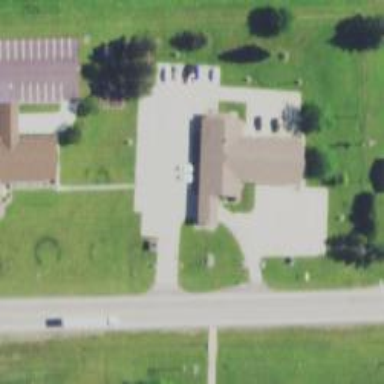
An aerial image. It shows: Veterinary facility.